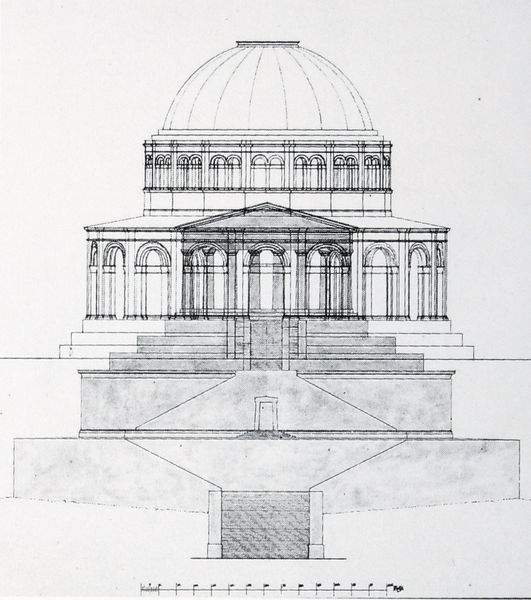
Titel: Befreiungshalle Kelheim. Aufriss mit Größenvergleich der Walhalla
Künstler: Friedrich von Gärtner
Standort: München
Institution: Architekturmuseum der Technischen Universität
Schlagwörter: dreieck, fenster, grau, mitte, schwarz, skizze, säule, säulen, tür, weiss, zeichnung, anlage, dach, gebäude, architektur, sockel, innenraum, kirche, auge, klassizismus, blatt, renaissance, rund, bogen, fassade, türen, giebel, grafik, graphik, linien, vorstellung, rundbogen, kuppel, treppe, treppen, symmetrie, zahlen, ziffern, aufgang, stufen, striche, tor, halle, bögen, wei, eingang, keller, arkade, laufgang, torbogen, dom, denkmal, druck, schnitt, bleistift, entwurf, arkaden, kathedrale, pantheon, dreiecksgiebel, portal, tore, öffnung, gesims, obergaden, grab, antik, rundbögen, konstruktion, geschosse, plan, tempel, vorlage, shwarz, mausoleum, bau, ebenen, riss, grundriss, massstab, aufriss, bauzeichnung, zentralbau, doppelbogen, torbögen, fundament, palladio, rundbau, schwarzwei, doppelfenster, säulengänge, aussenbau, arhcitektur, ma stab, tenpel, sockjel, laternekirche